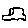
Label: car